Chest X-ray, PA view. Patient: 70 years old, sex M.
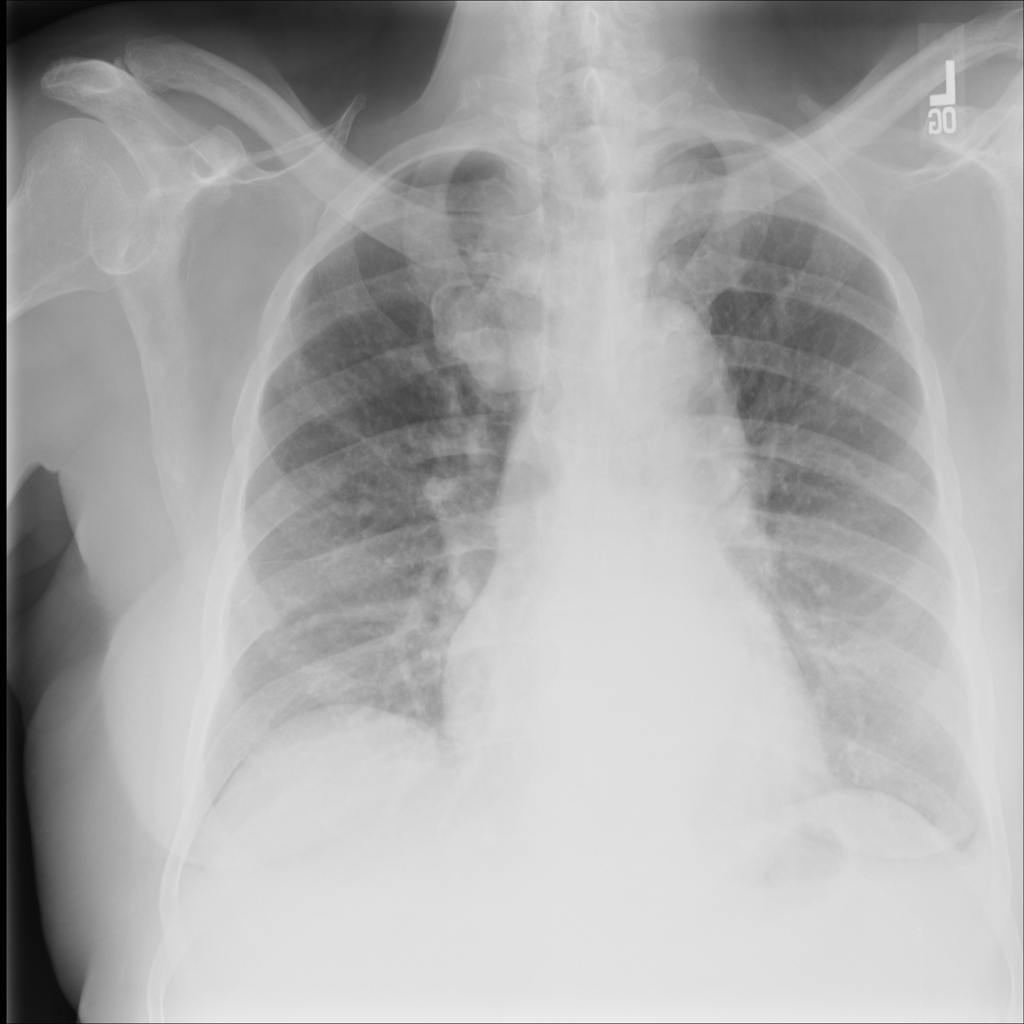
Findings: Effusion, Mass